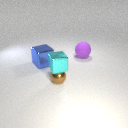
small brown metal sphere in front of large purple rubber sphere